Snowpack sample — Snodgrass Mountain, Crested Butte, Colorado (2/4/25, 12:06 PM MST)
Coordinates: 38.923, -106.968
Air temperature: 35 °F
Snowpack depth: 80 cm
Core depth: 30 cm
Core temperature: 35.6 °F
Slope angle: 14°, slope face: 78°
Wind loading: low
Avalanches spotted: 0
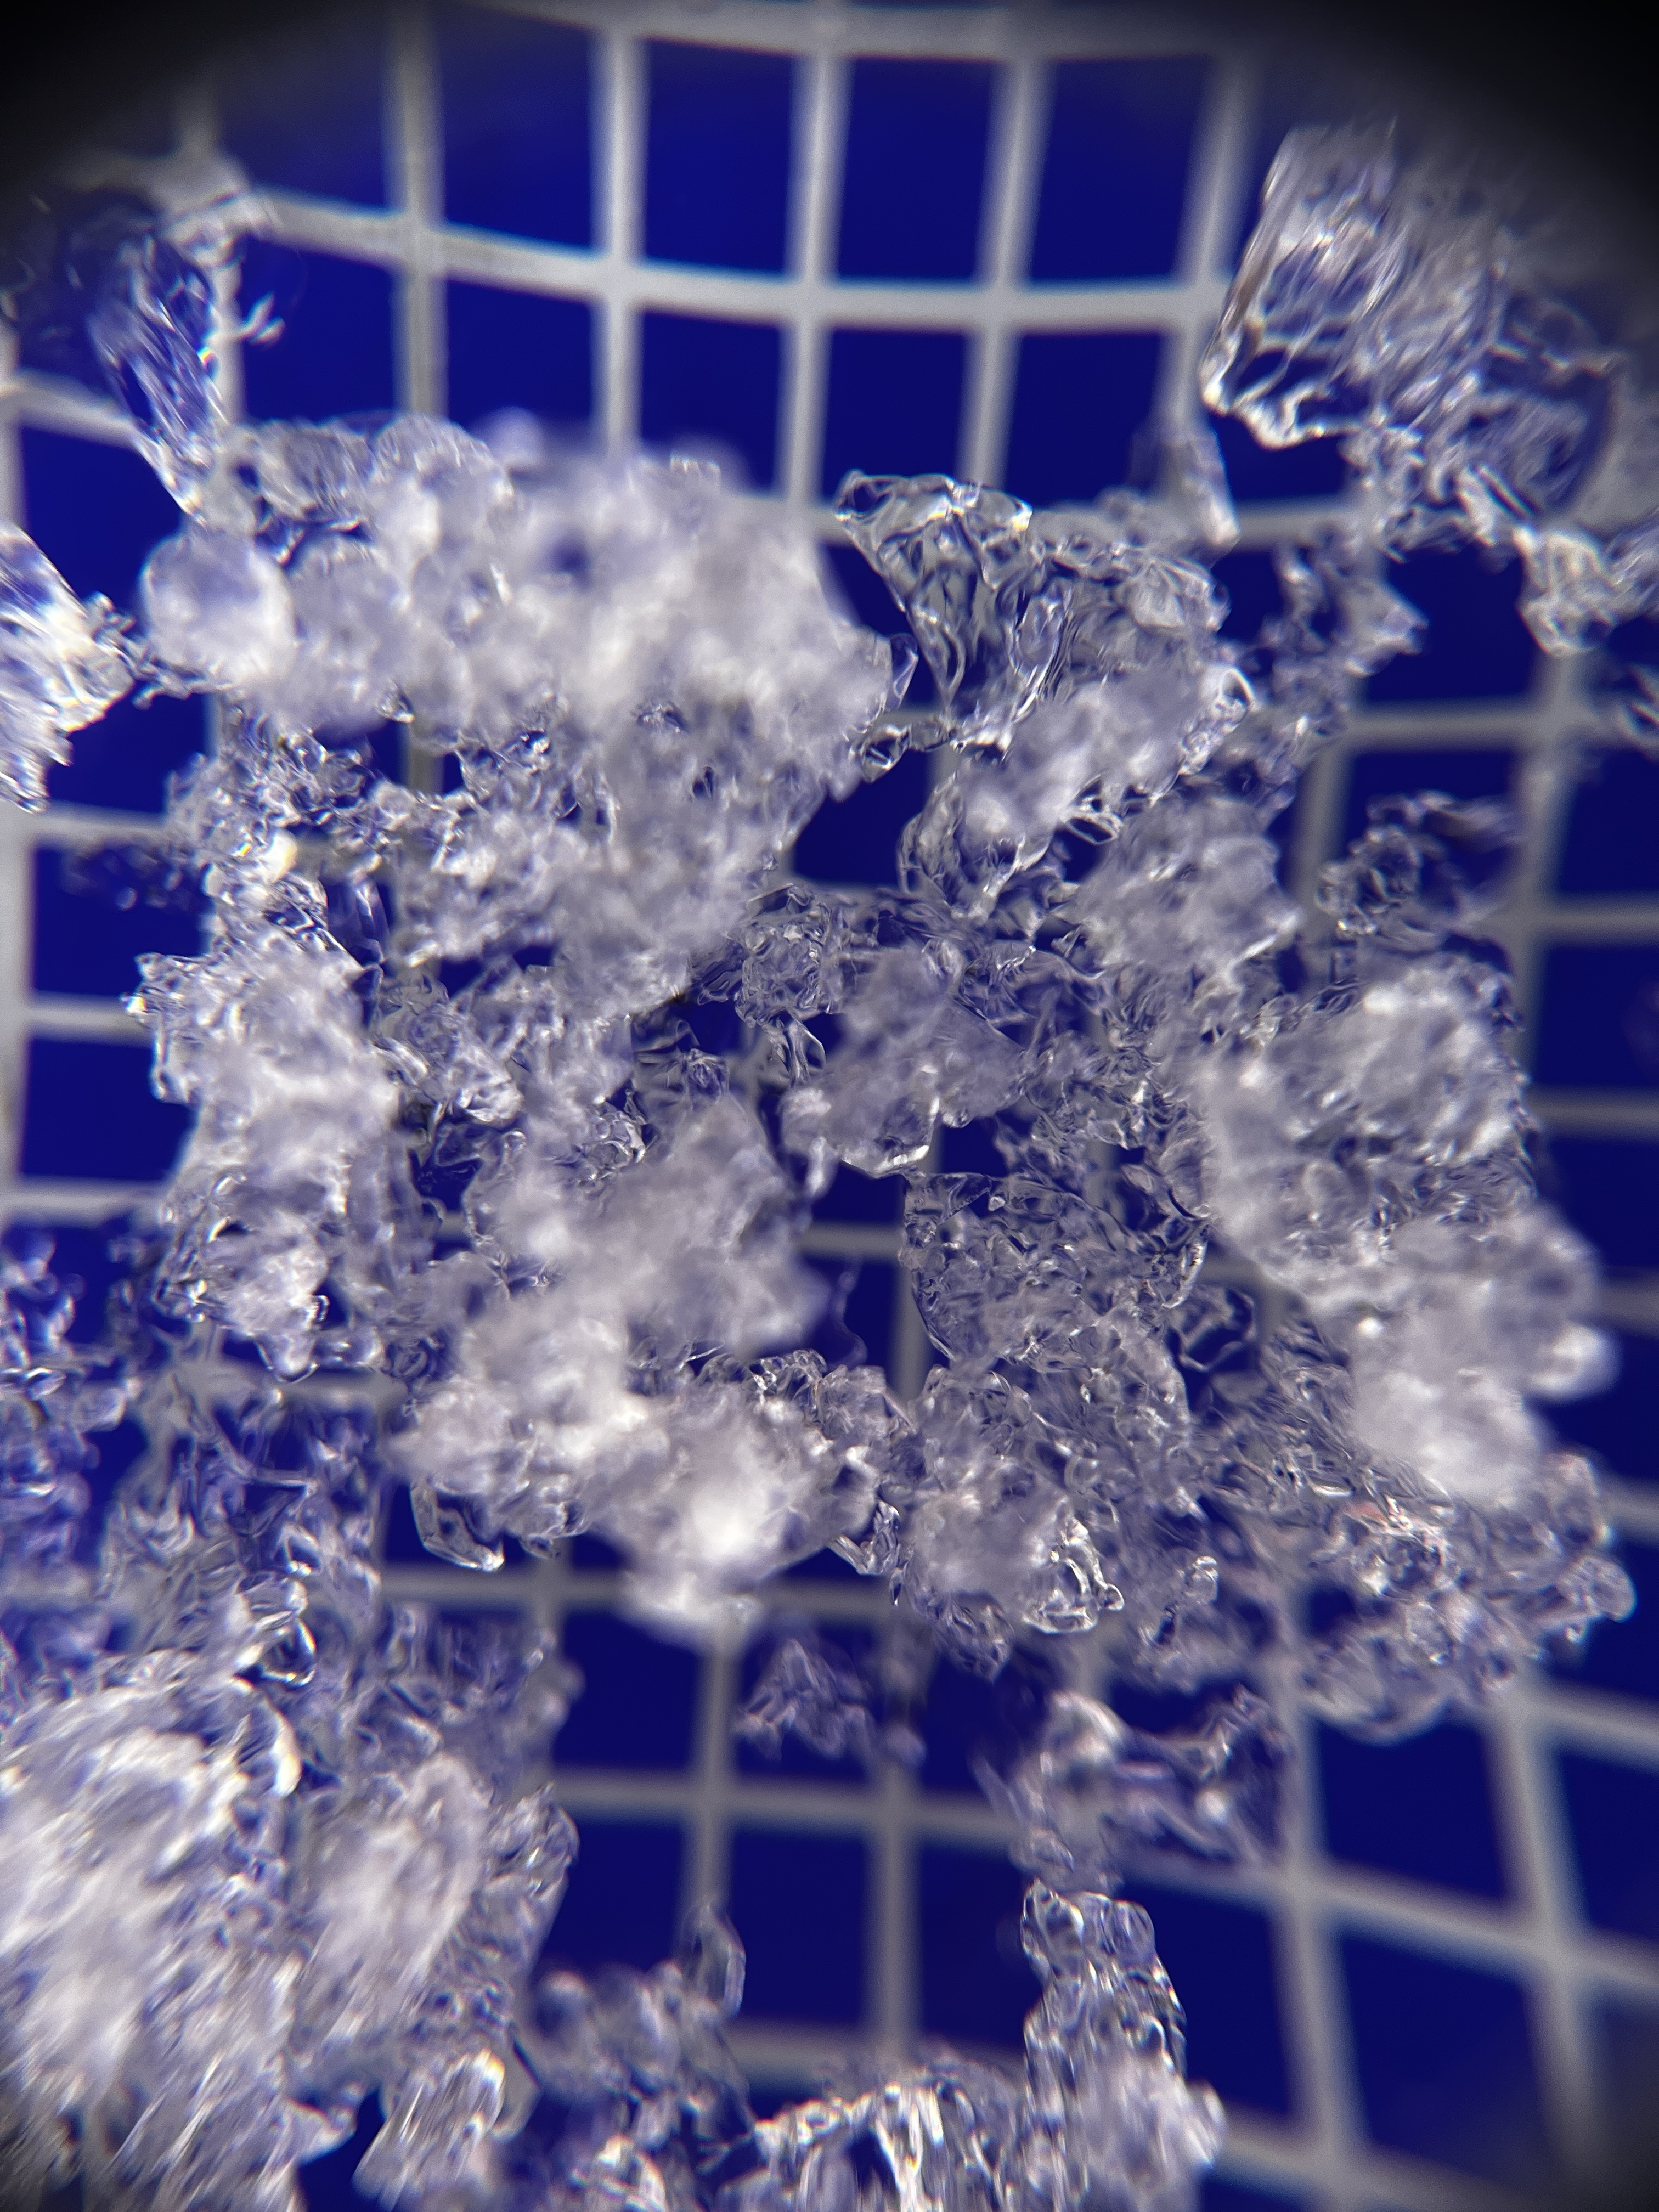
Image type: magnified_profile
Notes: No avalanches nearby, unusually warm weather for the last month reported by residents, Collected 25 yards from treeline